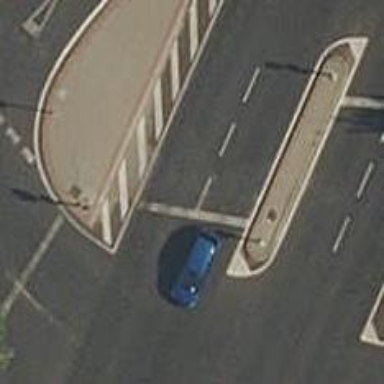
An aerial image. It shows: Road with traffic signals.